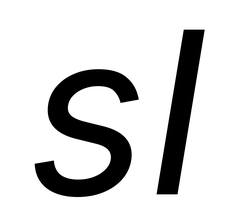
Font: Inter-Italic_Italic